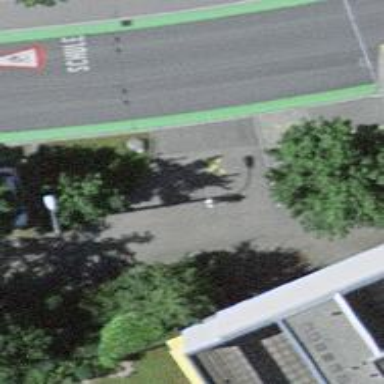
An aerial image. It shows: Sidewalk along the footway.